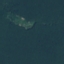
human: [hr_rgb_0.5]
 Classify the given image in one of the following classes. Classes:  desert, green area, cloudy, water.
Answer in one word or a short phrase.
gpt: green area